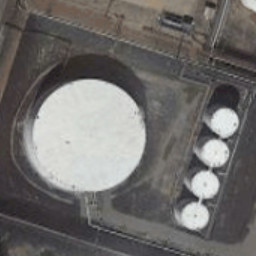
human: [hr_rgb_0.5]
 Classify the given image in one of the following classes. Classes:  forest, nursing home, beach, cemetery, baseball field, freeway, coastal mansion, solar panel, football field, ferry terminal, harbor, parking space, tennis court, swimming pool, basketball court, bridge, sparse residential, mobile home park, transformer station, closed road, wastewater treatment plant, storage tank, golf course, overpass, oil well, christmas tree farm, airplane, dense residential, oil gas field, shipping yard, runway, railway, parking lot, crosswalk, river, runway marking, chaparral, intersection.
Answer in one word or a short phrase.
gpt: storage tank